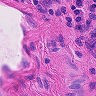
Metastatic tissue present: no